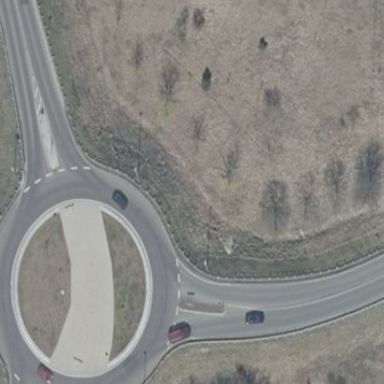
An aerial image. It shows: Asphalt road that is secondary route leading to roundabout.